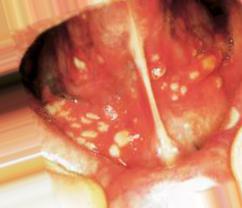
Condition: Mouth Ulcer